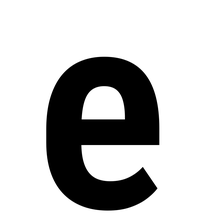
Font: Roboto_Condensed_SemiBold